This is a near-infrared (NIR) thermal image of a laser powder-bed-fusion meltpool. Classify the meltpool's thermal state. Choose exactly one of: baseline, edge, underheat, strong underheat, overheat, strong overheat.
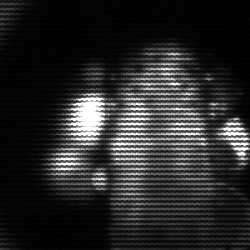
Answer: strong underheat